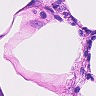
Metastatic tissue present: no